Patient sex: F
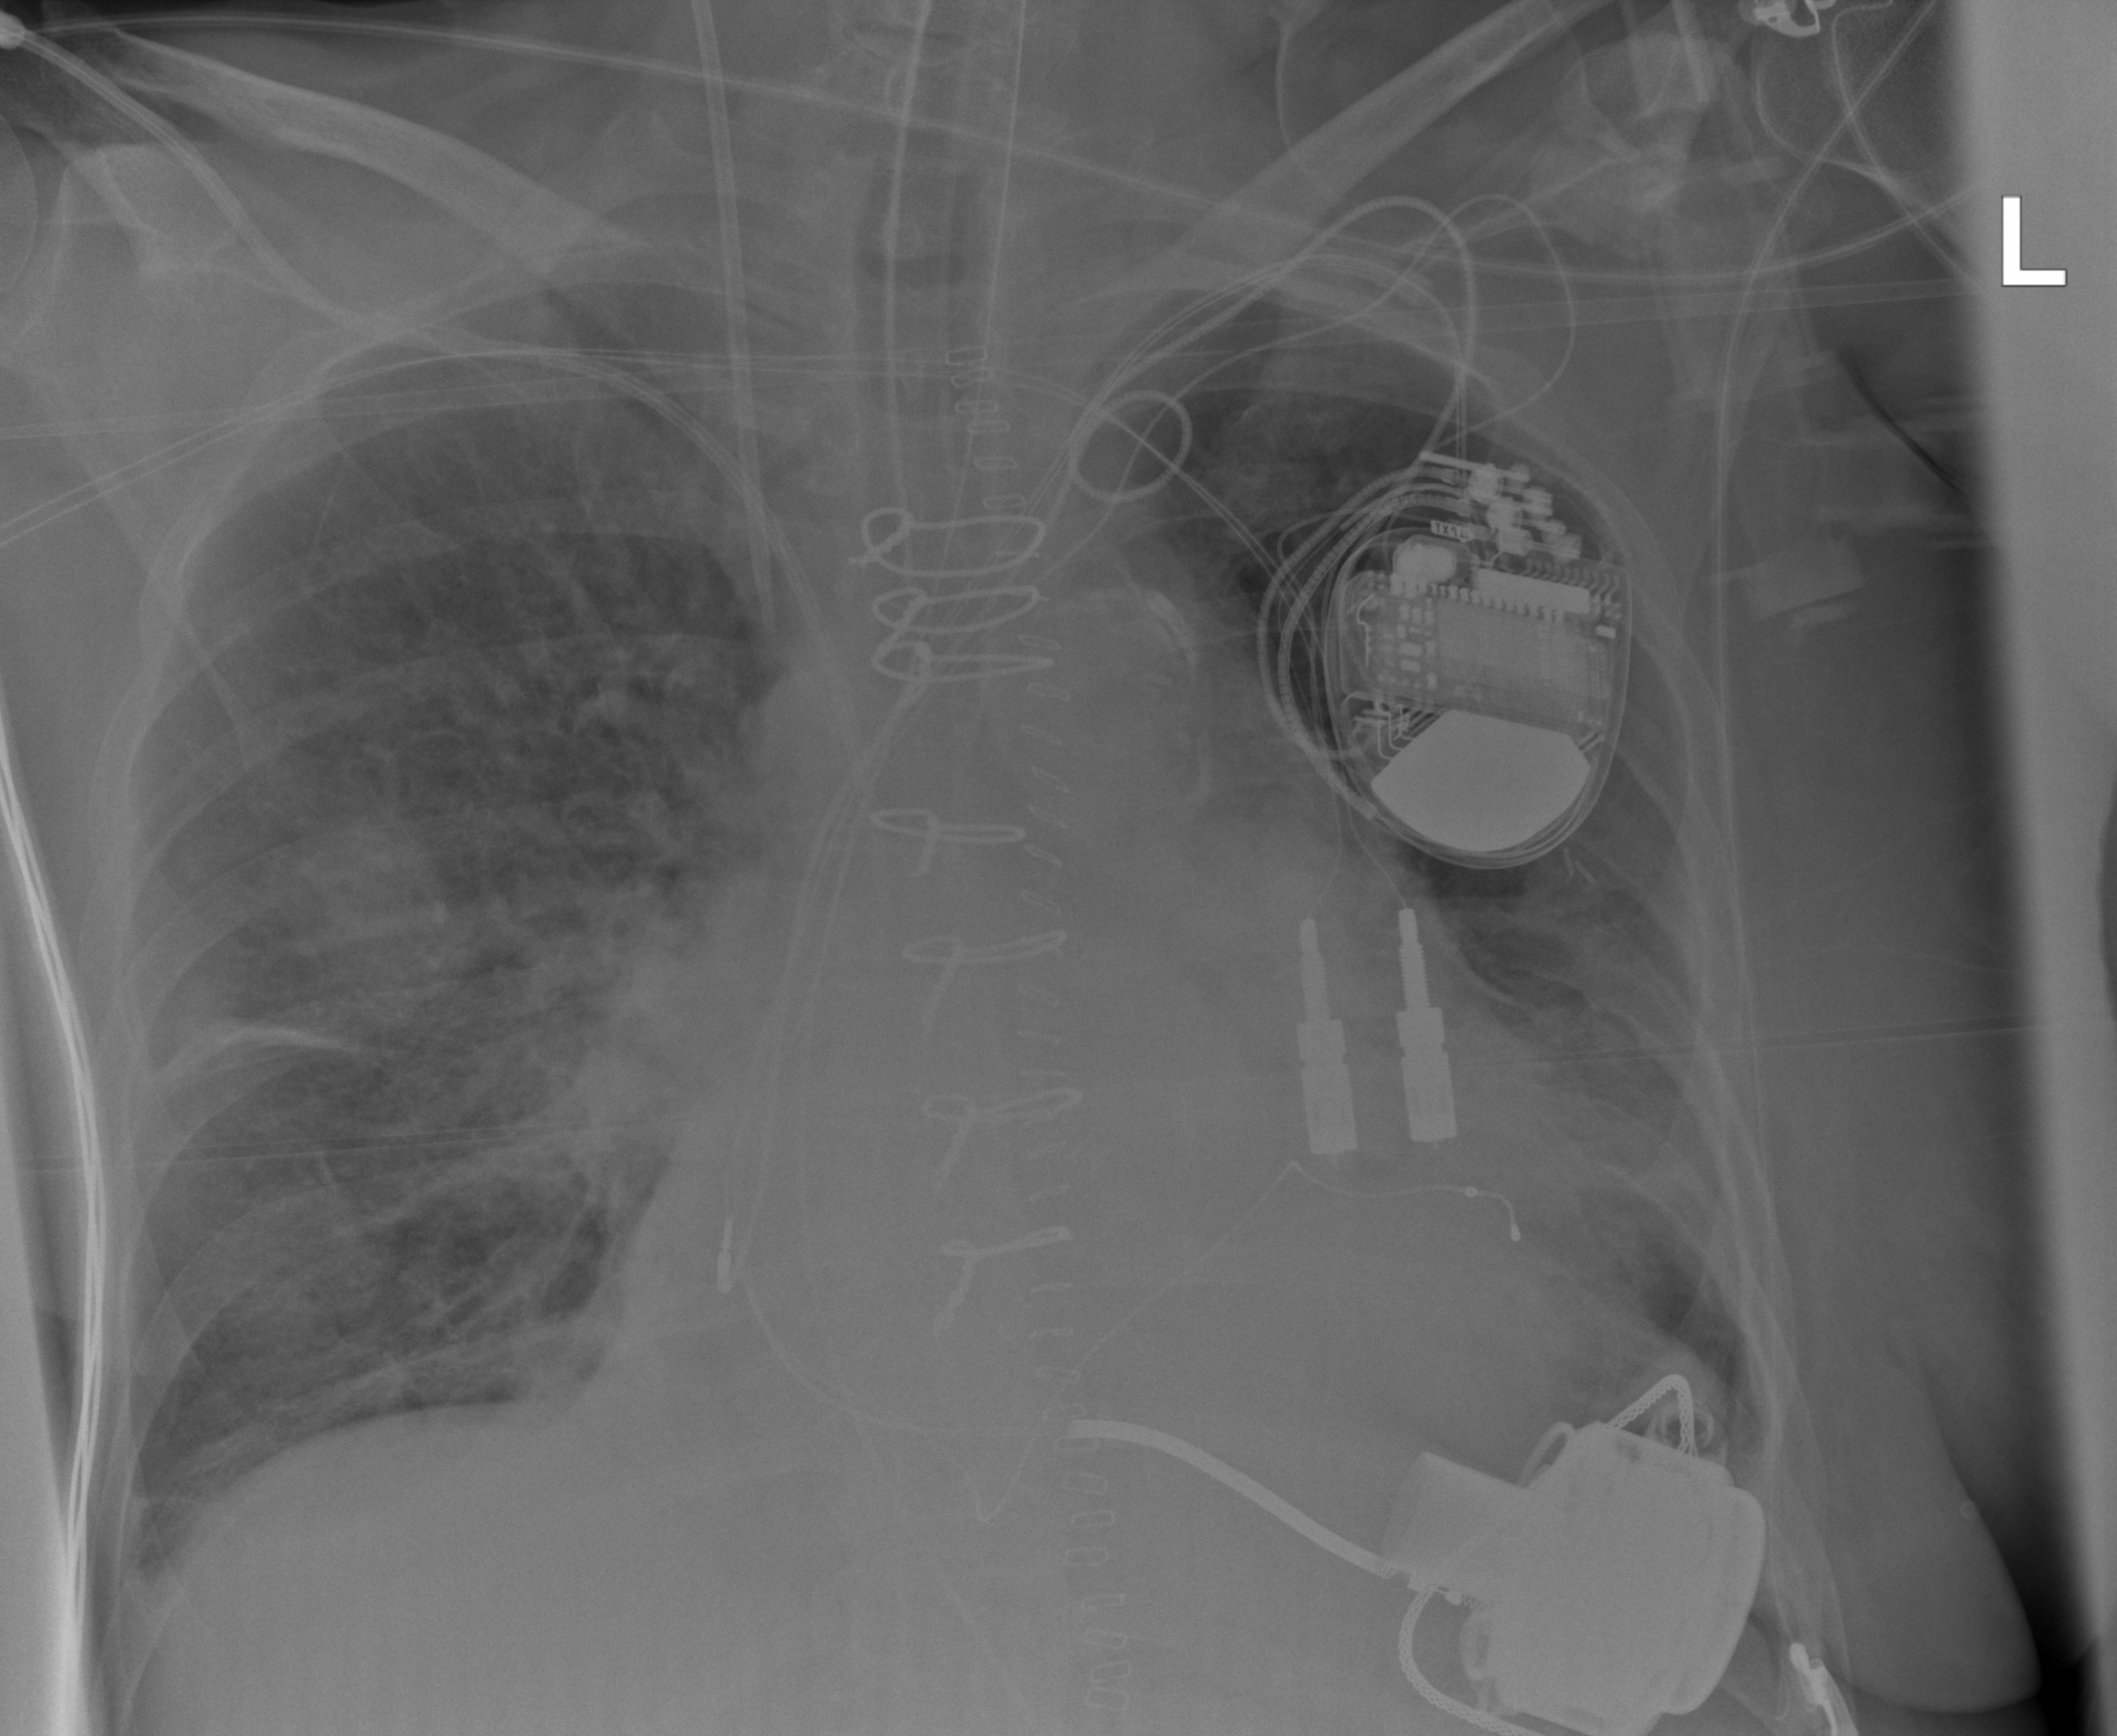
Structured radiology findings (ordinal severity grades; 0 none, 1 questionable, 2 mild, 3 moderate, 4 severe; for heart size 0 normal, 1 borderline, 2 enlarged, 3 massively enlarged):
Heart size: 2
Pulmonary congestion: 2
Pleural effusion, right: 2
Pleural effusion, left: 2
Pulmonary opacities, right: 3
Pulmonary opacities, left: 2
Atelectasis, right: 2
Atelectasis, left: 2